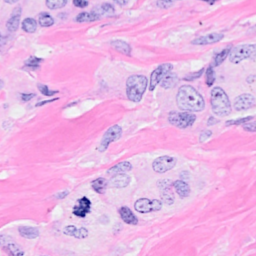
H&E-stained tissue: Breast